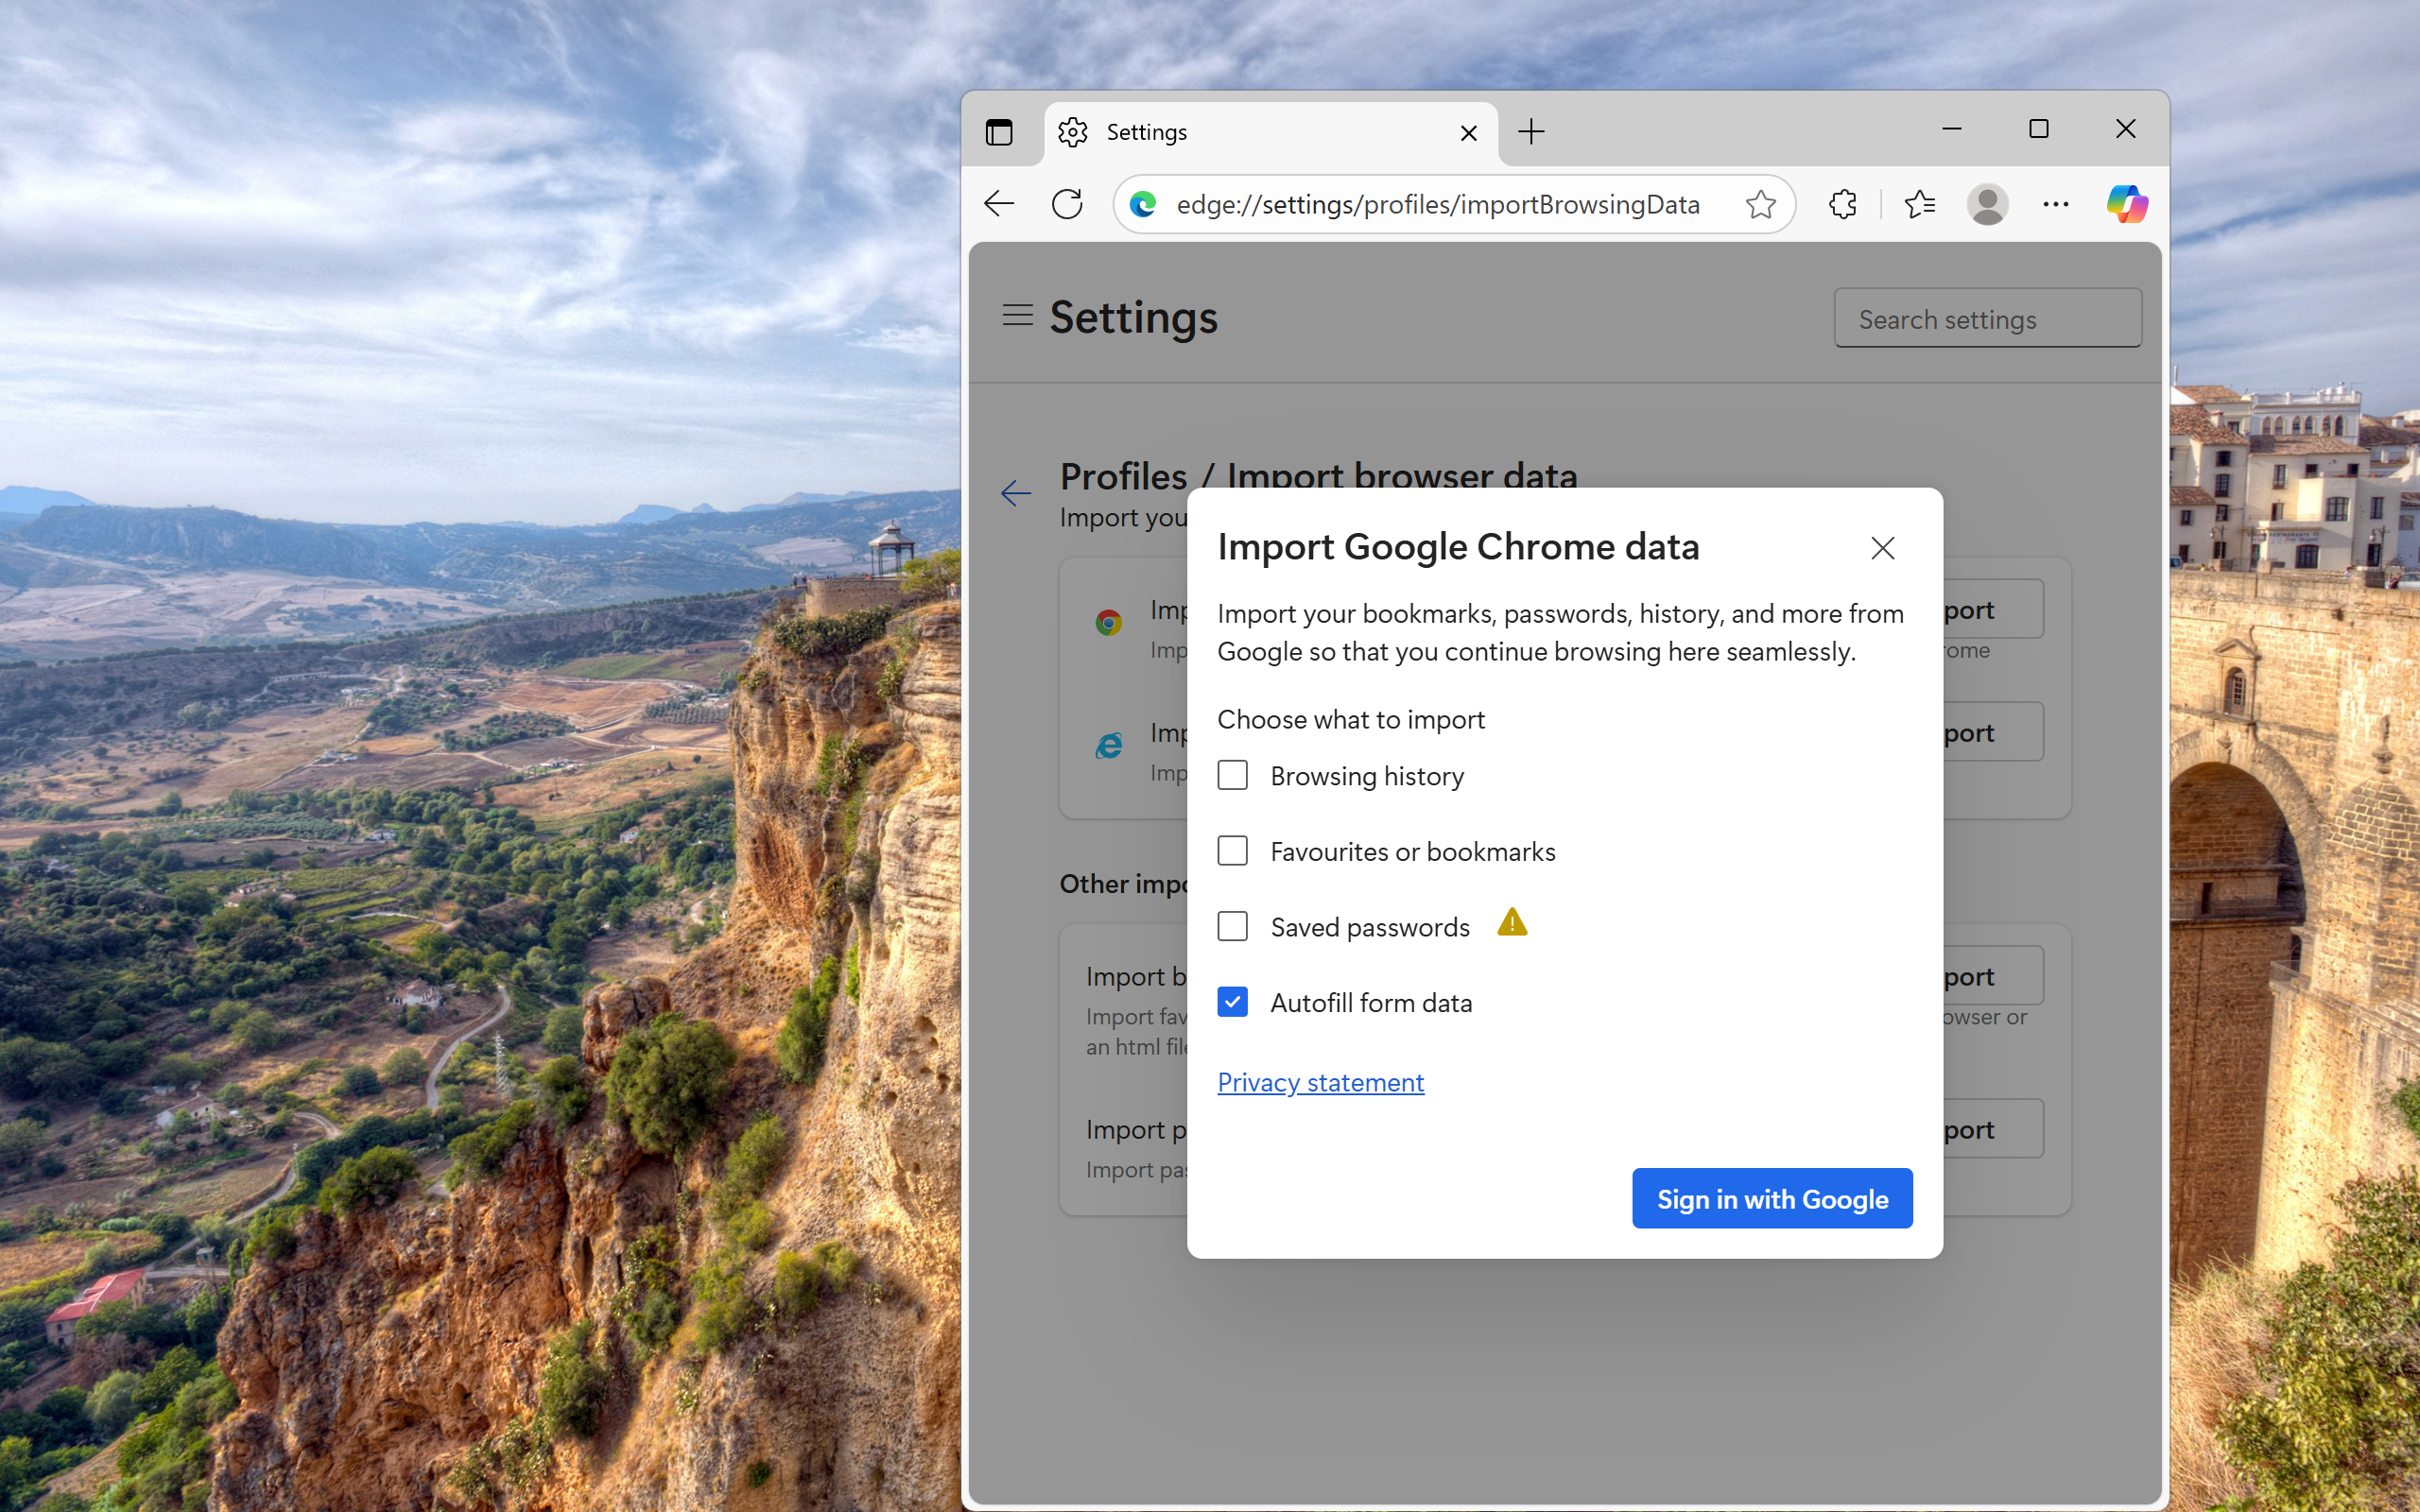
UI elements on screen:
"Desktop - window"
"New tab - window"
"System - menu bar - Contains commands to manipulate the window"
"System - menu item"
"title bar - value: New tab"
"Minimise - button - Moves the window out of the way"
"Maximise - button - Makes the window full screen"
"Close - button - Closes the window"
"window"
"Taskbar - pane"
"pane"
"Running applications - pane"
"Settings - School - Microsoft​ Edge - window"
"window"
"UI element"
"window"
"UI element"